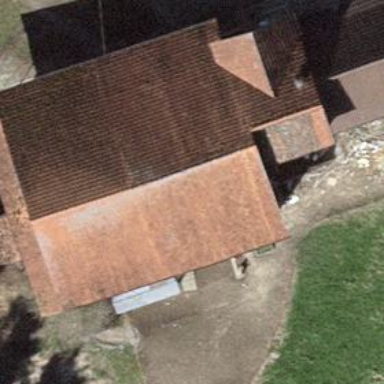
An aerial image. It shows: Farm building.